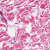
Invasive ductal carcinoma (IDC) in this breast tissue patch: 0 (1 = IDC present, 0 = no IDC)